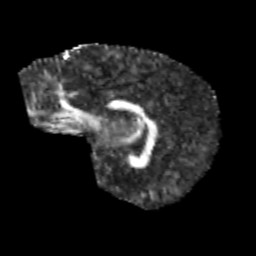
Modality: FA
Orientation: sagittal
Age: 11
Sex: male
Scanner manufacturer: siemens
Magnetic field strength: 3 T
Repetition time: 3.8 s
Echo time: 0.07 s